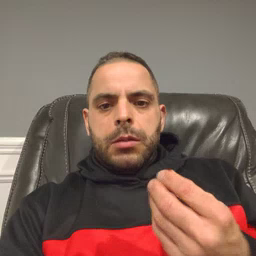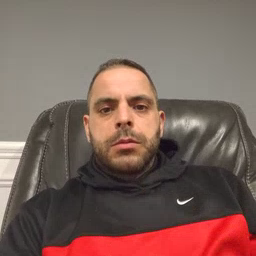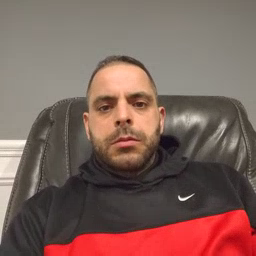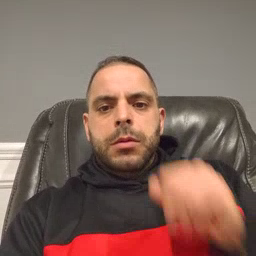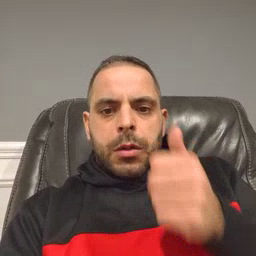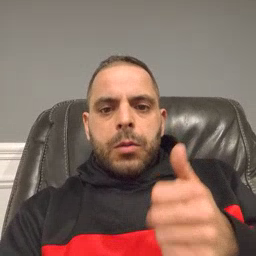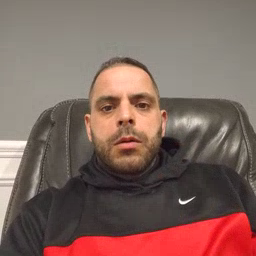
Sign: tomorrow